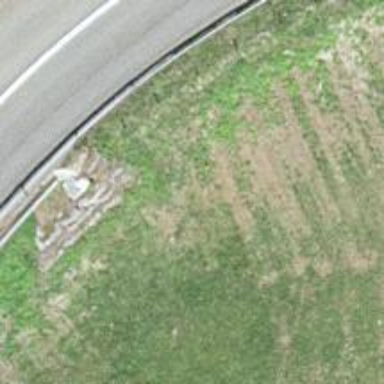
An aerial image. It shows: Hedge acting as barrier.